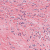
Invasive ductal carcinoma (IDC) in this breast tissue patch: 1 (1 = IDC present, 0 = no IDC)